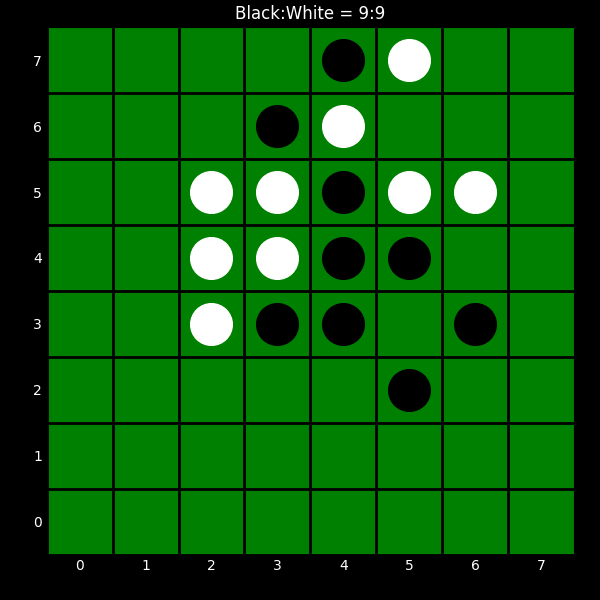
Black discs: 9
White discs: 9